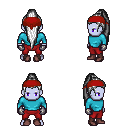
a pixel art fantasy rpg character, male body template, dark elf, purple skin, teal long-sleeve shirt, red pants, white extra-long topknot hairstyle, red bandana, metal gloves, maroon shoes, four views (front, back, left, right), 2x2 character sprite sheet, small pixel art, hard edges, no anti-aliasing